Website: walmart
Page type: delivery-shipping
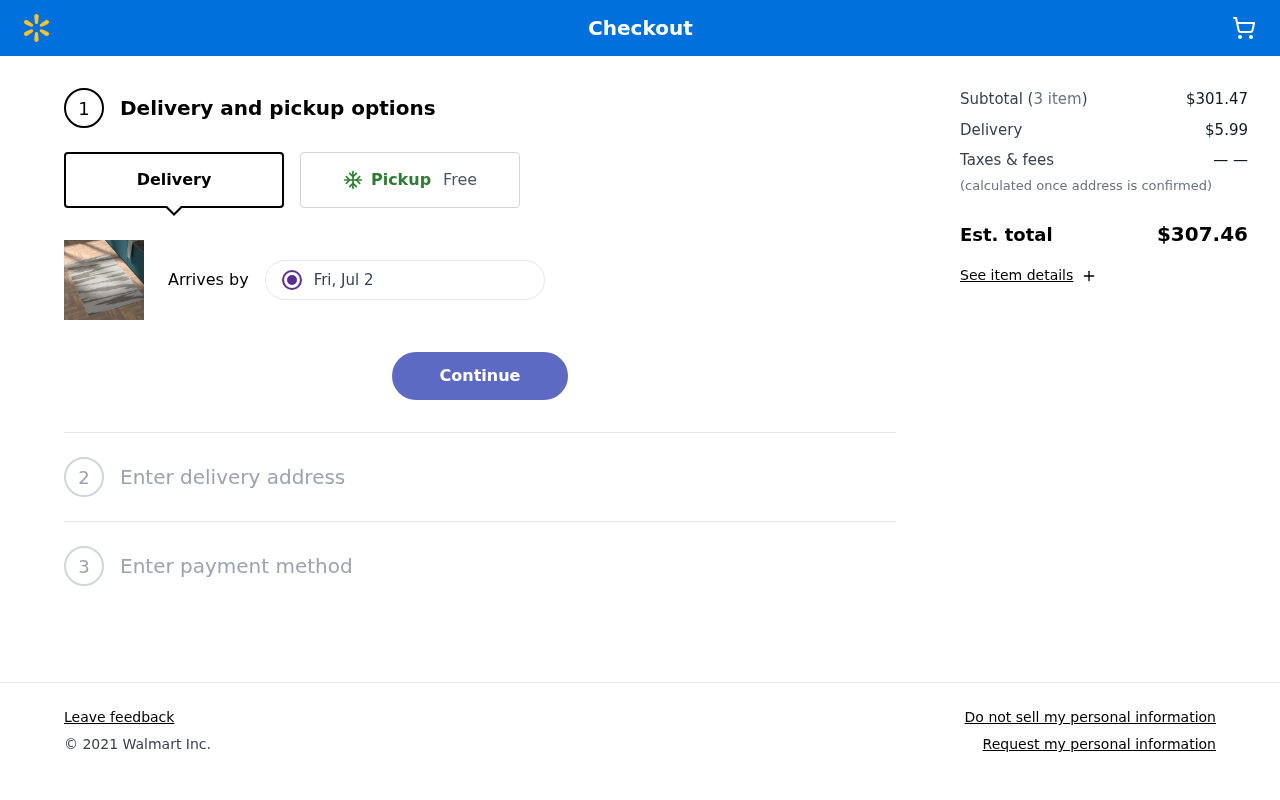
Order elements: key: ORDER_DELIVERY_DATE
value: Fri, Jul 2
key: ORDER_NUM_ITEMS
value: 3 item
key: ORDER_SUBTOTAL
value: $301.47
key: ORDER_SHIPPING_COST
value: $5.99
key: ORDER_TOTAL
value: $307.46